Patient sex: M
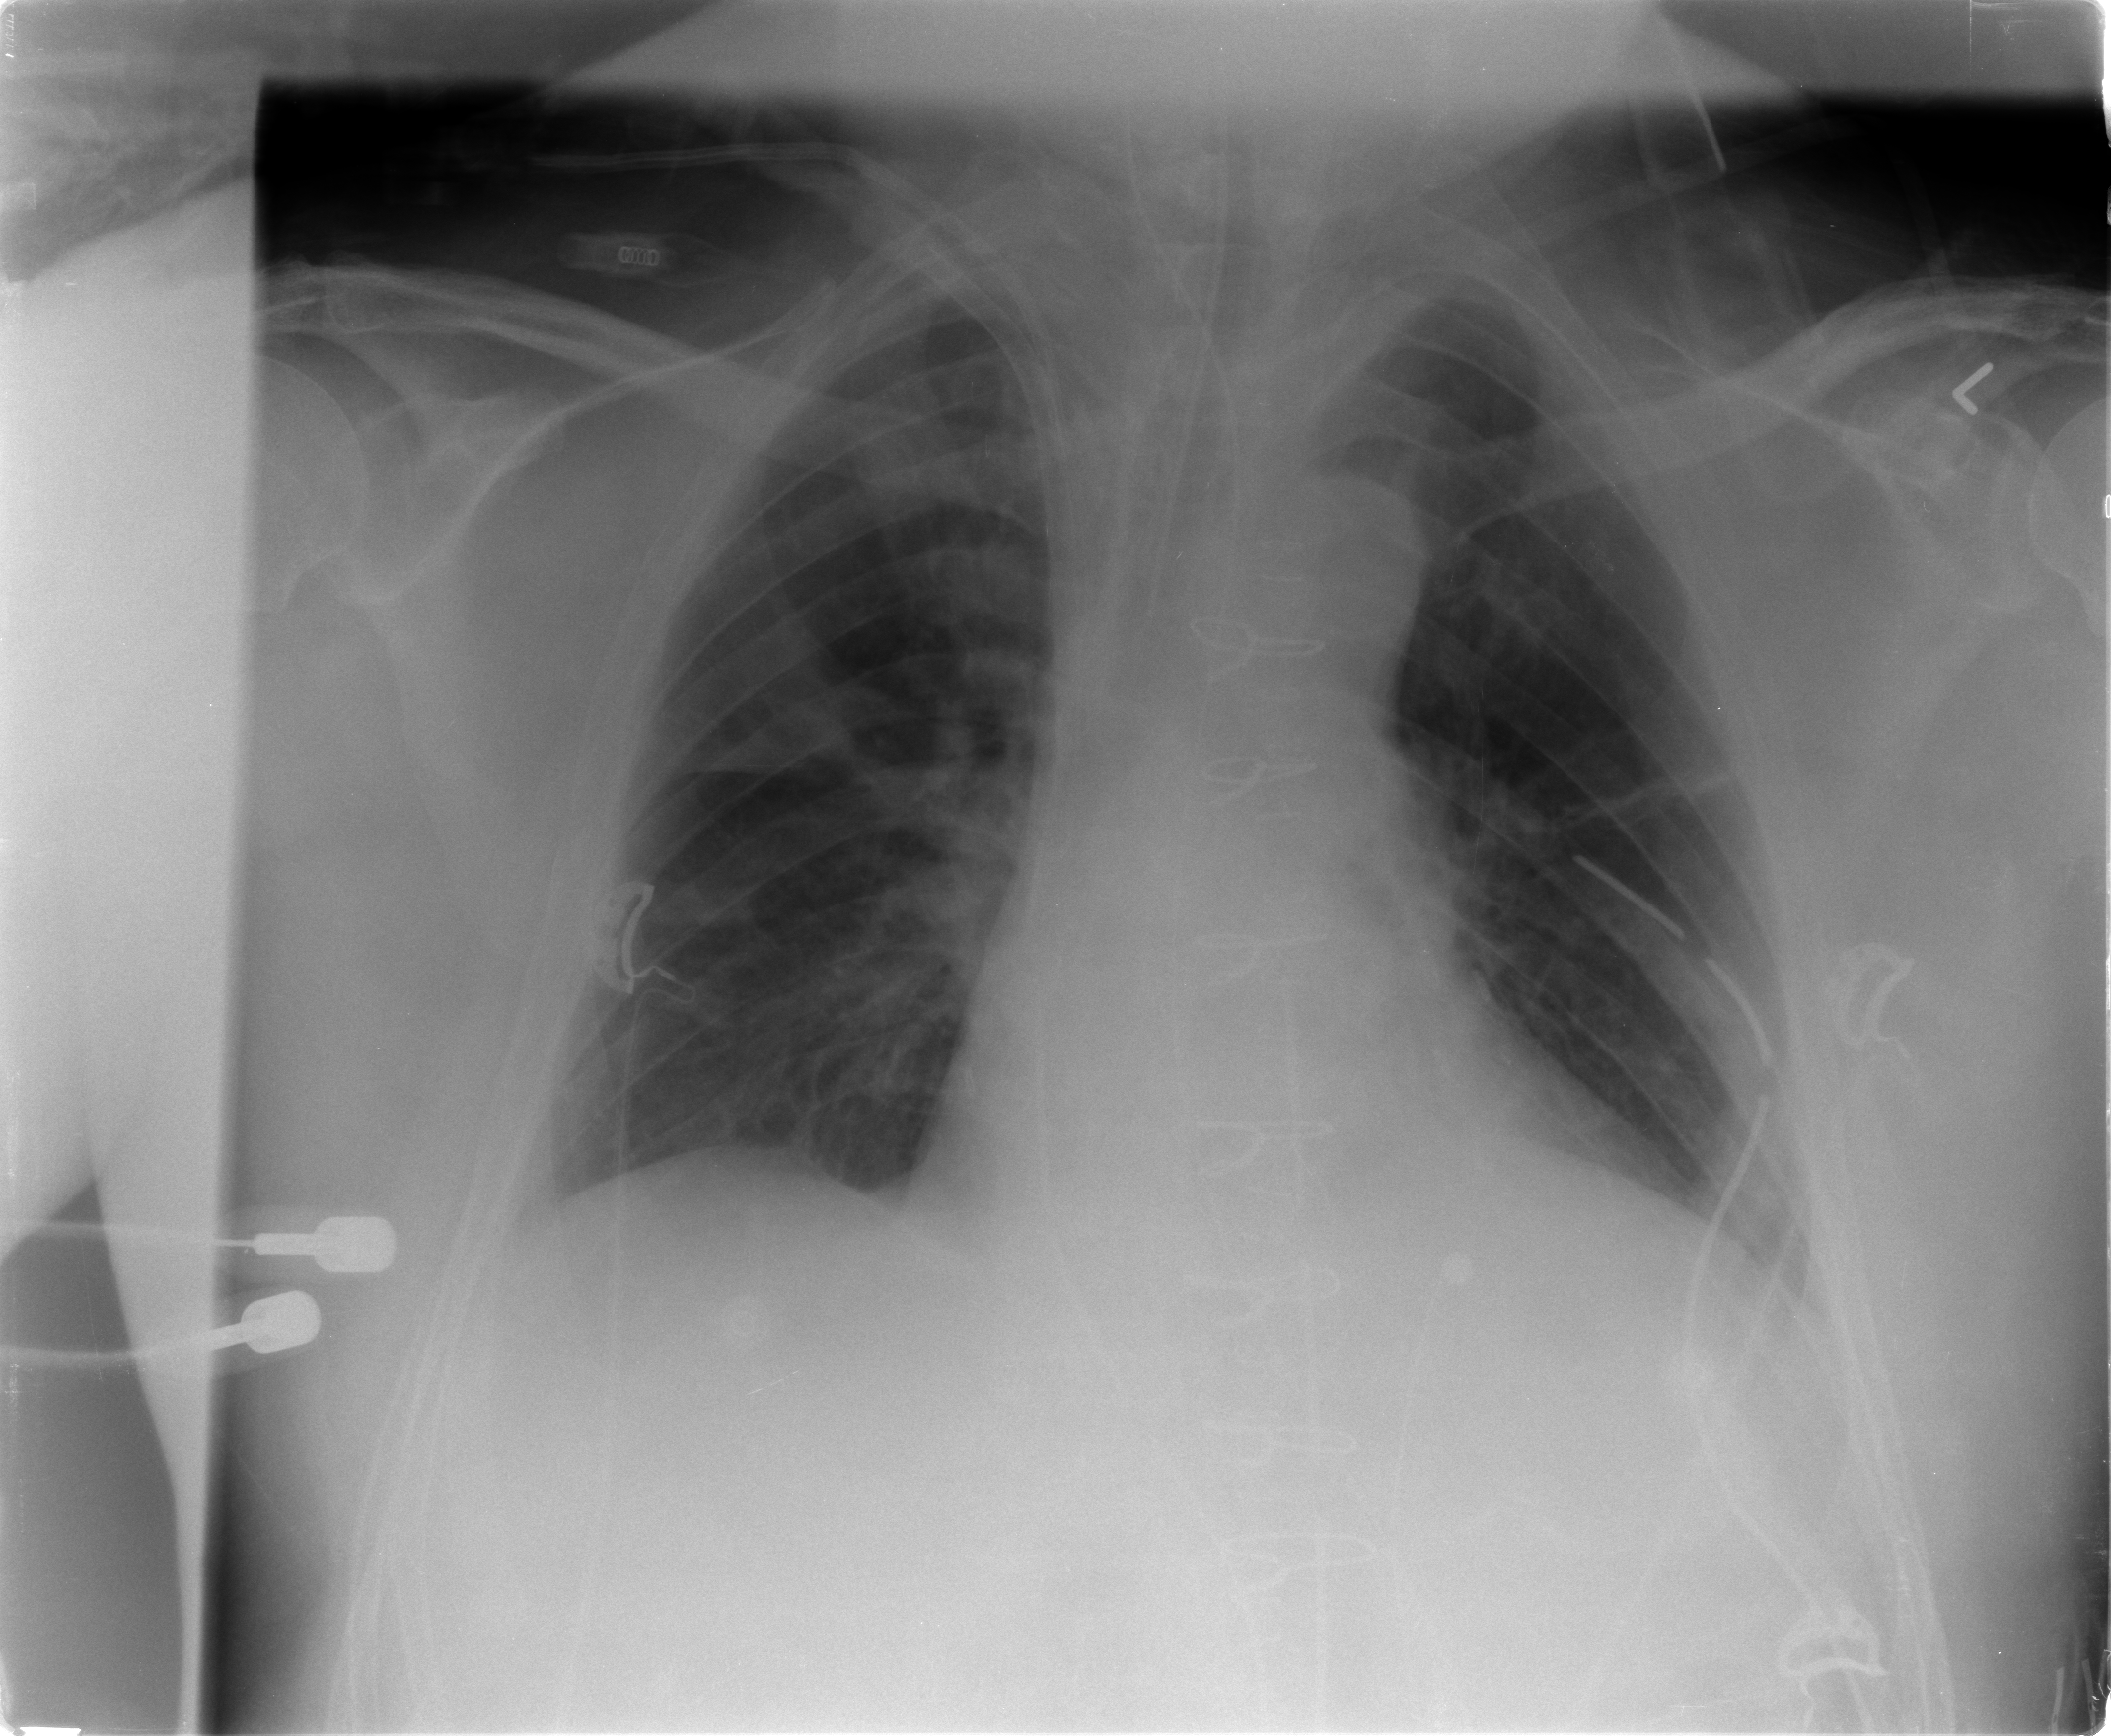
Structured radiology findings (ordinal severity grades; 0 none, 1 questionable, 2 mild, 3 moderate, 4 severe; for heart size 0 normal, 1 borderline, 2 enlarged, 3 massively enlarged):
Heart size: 0
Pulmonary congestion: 1
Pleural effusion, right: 1
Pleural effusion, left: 0
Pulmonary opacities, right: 0
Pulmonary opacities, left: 0
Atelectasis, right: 2
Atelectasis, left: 2